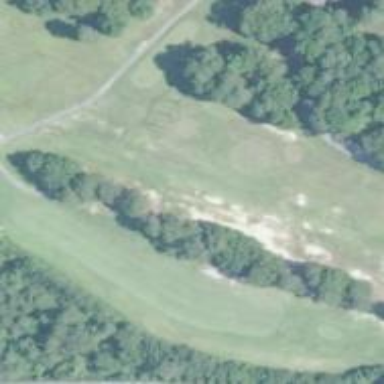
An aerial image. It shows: Area of rough grass used for golf.